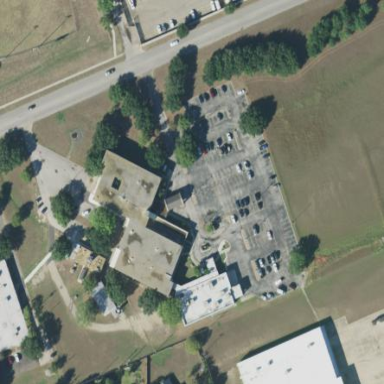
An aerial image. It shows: Healthcare facility identified as hospital.